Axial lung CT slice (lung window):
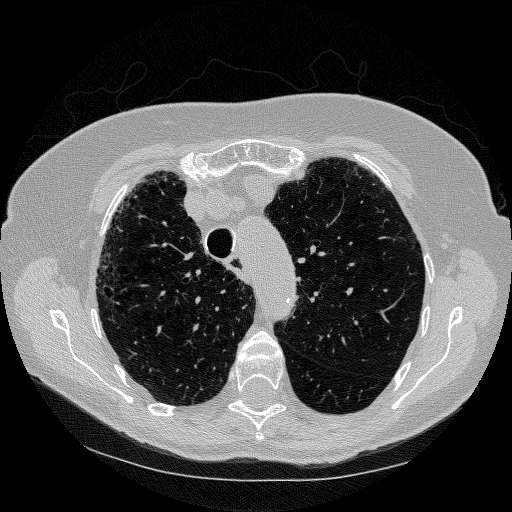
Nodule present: no